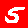
Digit: 5